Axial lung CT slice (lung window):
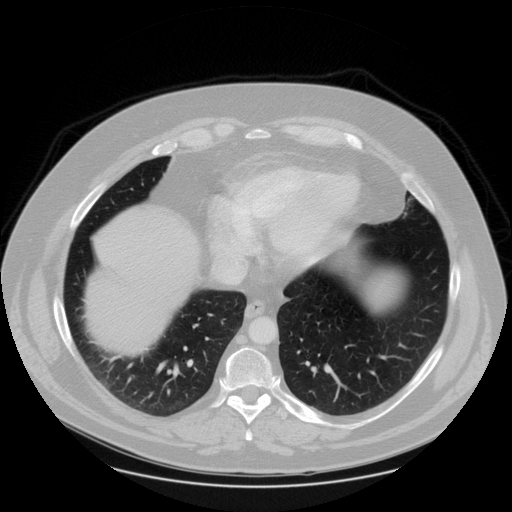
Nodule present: no